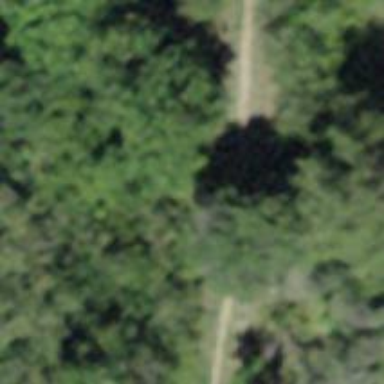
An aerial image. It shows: Path with excellent visibility for trail.